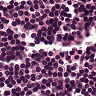
Metastatic tissue present: no